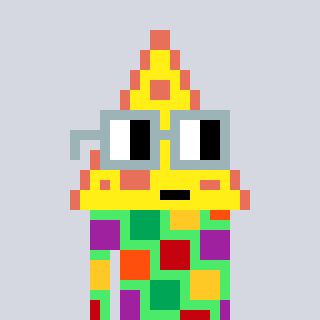
a pixel art character with square dark gray glasses, a pizza-shaped head and a teal-colored body on a cool background